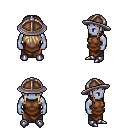
a pixel art fantasy rpg character, male body template, dark elf, purple skin, brown tunic, robe skirt, white blonde unkempt hairstyle, chain helm, metal boots, four views (front, back, left, right), 2x2 character sprite sheet, small pixel art, hard edges, no anti-aliasing